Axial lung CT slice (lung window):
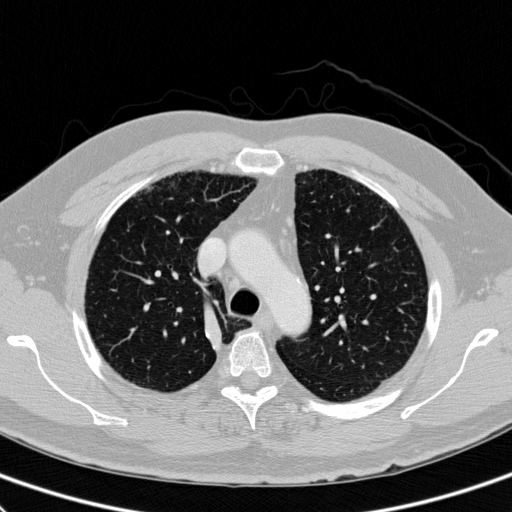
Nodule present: no